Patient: sex F, age 56
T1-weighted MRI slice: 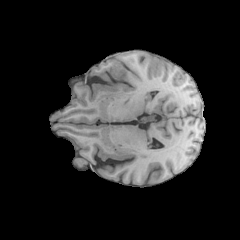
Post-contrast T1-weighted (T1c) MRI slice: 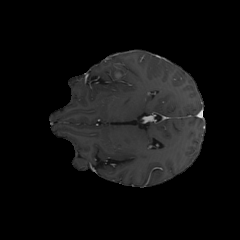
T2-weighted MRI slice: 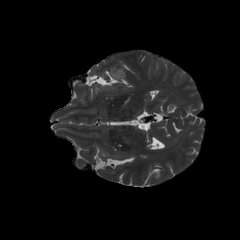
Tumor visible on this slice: yes
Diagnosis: Glioblastoma, IDH-wildtype
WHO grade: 4